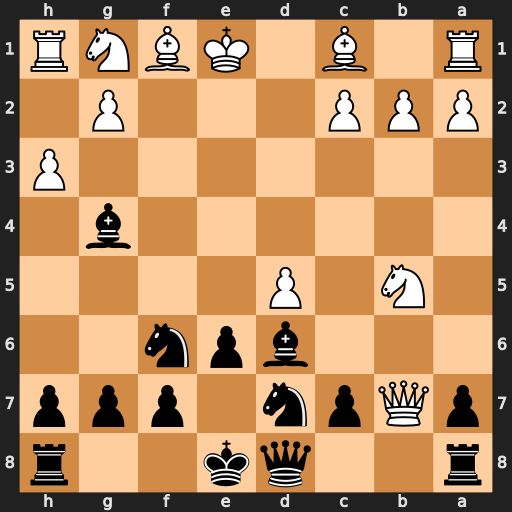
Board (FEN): r2qk2r/pQpn1ppp/3bpn2/1N1P4/6b1/7P/PPP3P1/R1B1KBNR
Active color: b
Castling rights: KQkq
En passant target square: -
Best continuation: Bg3+